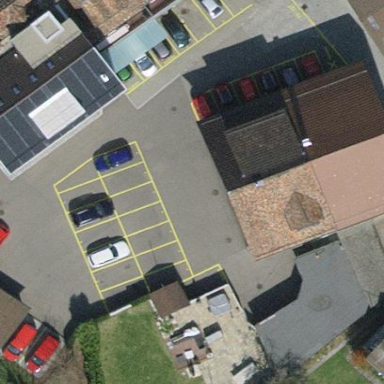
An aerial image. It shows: Terrace building.